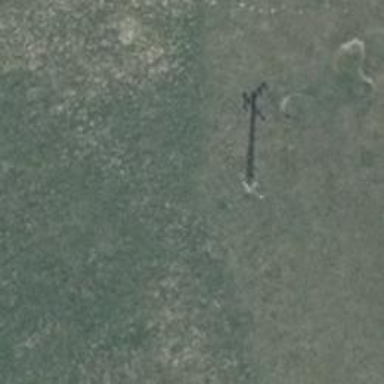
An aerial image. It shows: Minor power line.